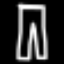
Label: pants